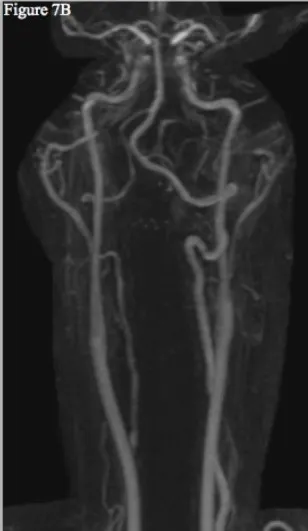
Internal carotid arteries.
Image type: radiology (mri)